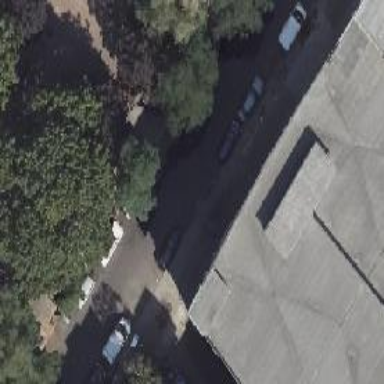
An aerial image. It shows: Entrance to multi-storey parking facility.